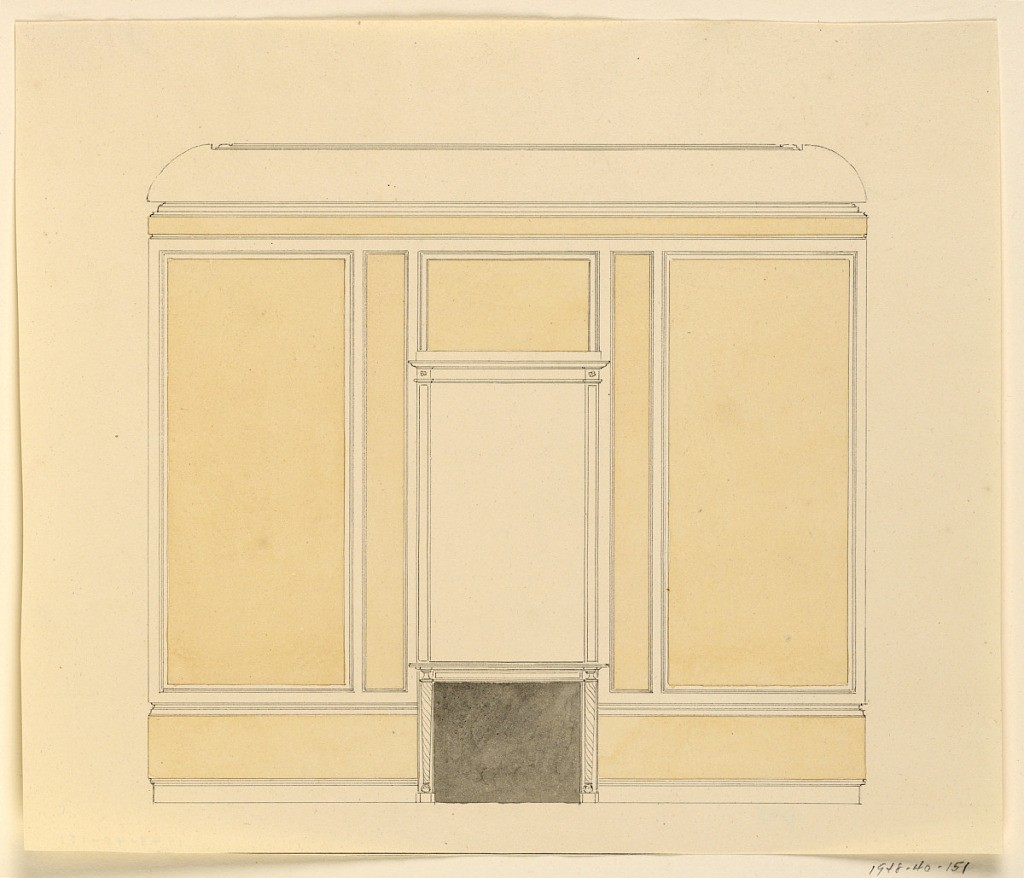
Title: Side wall with fireplace
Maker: Frederick Crace, English, 1779–1859
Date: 1815–22
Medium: Pen and black ink, brush and tan and gray wash on wove paper.
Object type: Drawing
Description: Wall elevation with fireplace at center, simple panels on either side.